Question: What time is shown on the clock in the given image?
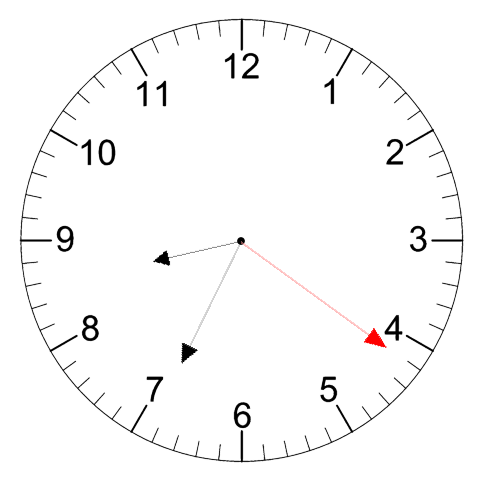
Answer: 08:34:21